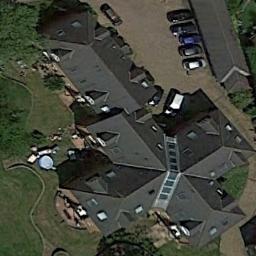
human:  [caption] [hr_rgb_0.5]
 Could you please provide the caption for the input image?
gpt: The church with a cross-shaped sloping roof and a parking lot are in front of the church .

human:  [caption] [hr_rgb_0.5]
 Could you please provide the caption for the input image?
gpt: This is a church with a meadow next to it .

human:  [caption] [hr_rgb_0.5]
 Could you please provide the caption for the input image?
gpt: The church is on the open place next to the grass with a parking lot beside .

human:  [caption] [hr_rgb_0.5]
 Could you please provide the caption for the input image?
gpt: A church with a black roof  The main house of the church has a cross-shaped roof  There are many trees and parked vehicles around the church .

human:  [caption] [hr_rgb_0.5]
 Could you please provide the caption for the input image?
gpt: There are many cars in the vacant lot next to the church .